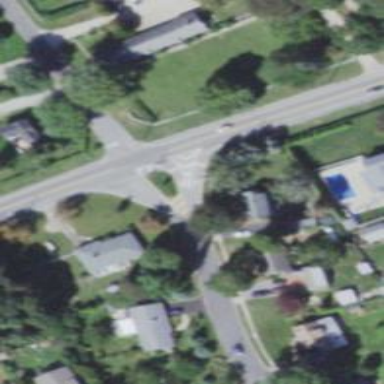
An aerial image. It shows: Road with stop sign.